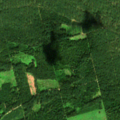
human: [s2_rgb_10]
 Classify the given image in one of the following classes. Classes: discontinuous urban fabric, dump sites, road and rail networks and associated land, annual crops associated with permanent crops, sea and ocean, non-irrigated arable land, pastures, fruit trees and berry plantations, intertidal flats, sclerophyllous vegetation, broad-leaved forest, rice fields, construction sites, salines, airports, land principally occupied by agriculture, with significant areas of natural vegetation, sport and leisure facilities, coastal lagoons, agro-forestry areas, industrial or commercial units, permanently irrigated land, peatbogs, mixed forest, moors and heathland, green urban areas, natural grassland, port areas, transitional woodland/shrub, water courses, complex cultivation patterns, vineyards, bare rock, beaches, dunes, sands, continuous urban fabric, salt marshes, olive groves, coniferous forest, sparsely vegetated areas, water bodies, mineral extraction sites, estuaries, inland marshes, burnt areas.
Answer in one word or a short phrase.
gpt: pastures, coniferous forest, mixed forest, transitional woodland/shrub